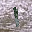
Label: 1